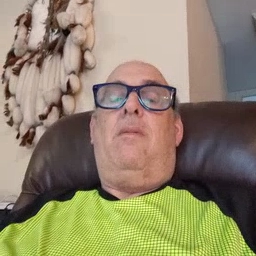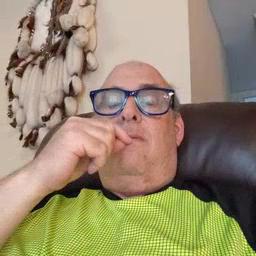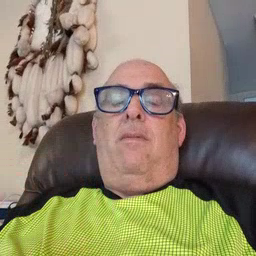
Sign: pen